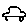
Label: car